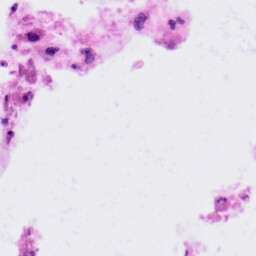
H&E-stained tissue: Colon